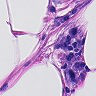
Metastatic tissue present: no